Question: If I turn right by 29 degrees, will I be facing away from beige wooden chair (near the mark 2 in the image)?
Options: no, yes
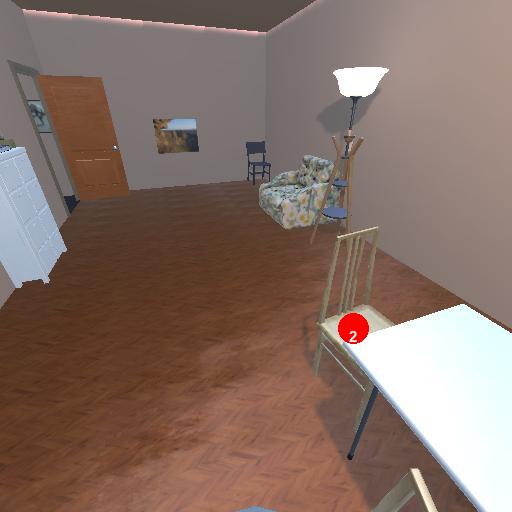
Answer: no